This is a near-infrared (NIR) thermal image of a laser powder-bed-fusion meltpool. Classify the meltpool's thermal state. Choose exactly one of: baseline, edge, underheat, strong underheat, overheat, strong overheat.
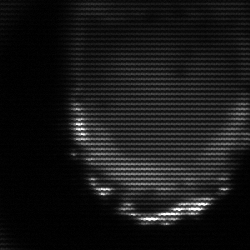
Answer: edge